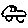
Label: car